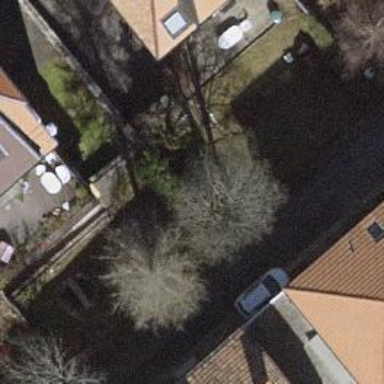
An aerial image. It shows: Residential garden.